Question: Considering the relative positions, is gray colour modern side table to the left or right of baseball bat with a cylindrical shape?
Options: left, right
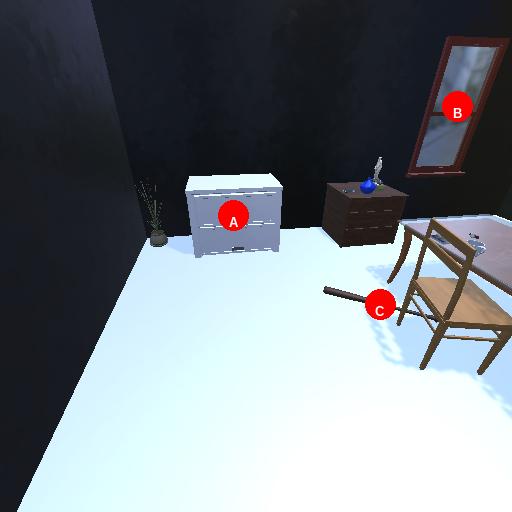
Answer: left